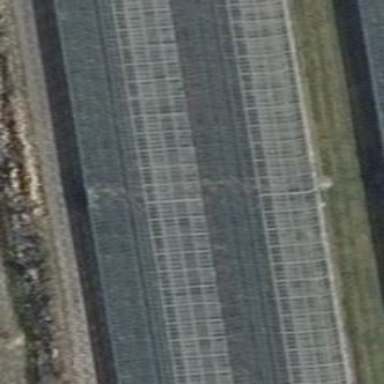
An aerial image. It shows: Greenhouse.